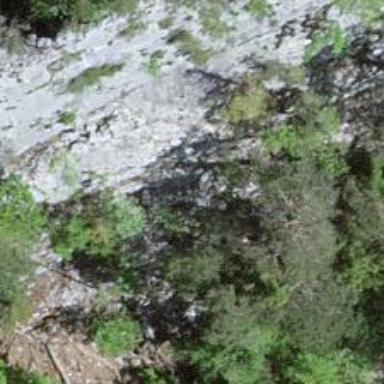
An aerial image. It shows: Natural cliff.